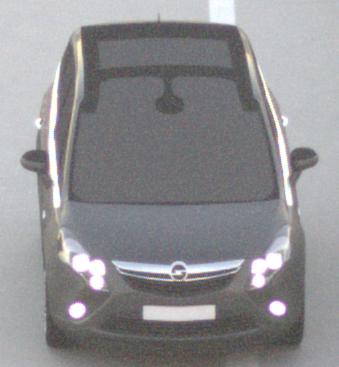
Make: Opel
Model: Zafira Tourer 1.8
Detailed model: Zafira (C) Tourer
Model produced from: 2012/01
Model produced until: 2015/06
Doors: 5
Color: gray
Road condition: dry road
Daytime: sunrise or sunset
Contrast: low contrast